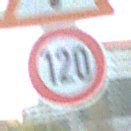
Verkehrszeichen: Geschwindigkeit120
Zusatzzeichen oben: Gefahrenstelle
Umgebung: Outdoor, Urban
Tageszeit: MorningAfternoon
Wetter: PartlyCloudy
Licht: Natural
Jahreszeit: NotSpecified
Kontrast: LowContrast